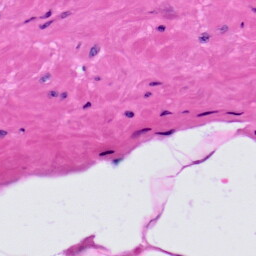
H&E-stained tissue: Prostate